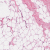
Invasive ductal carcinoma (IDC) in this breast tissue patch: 0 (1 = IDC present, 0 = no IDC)